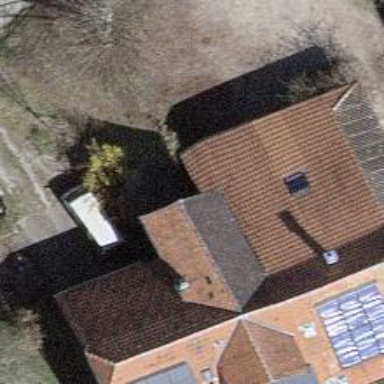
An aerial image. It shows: Farm building.